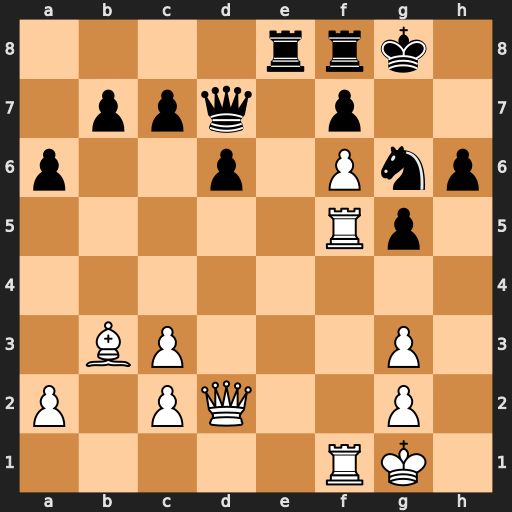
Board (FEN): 4rrk1/1ppq1p2/p2p1Pnp/5Rp1/8/1BP3P1/P1PQ2P1/5RK1
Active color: w
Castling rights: -
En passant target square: -
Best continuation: Rxg5 hxg5 Qxg5